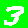
Digit: 3